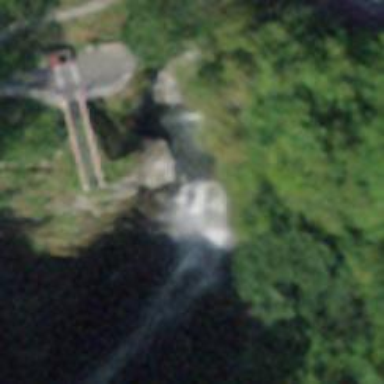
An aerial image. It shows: Beautiful waterfall in nature.